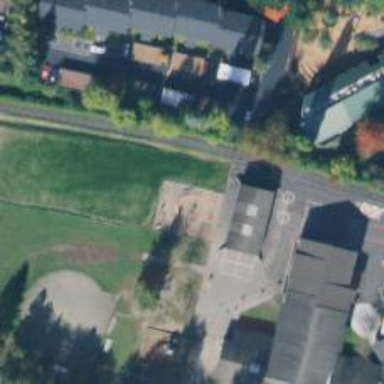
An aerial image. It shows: Playground with bridge.